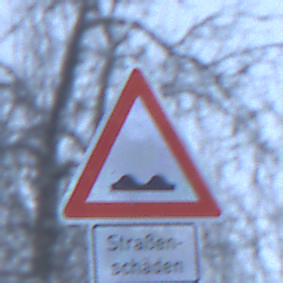
Verkehrszeichen: UnebeneFahrbahn
Zusatzzeichen unten: HinweiseAufGefahrenDurchVerbaleAngabe3
Umgebung: Outdoor, Nature
Tageszeit: Midday
Wetter: Overcast
Licht: Natural
Jahreszeit: Winter
Kontrast: LowContrast